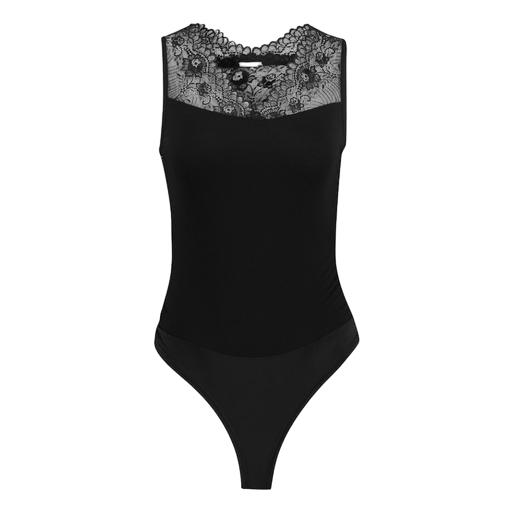
black leotard lace, black mira cape-effect bodysuit, black plunge bodysuit, white background